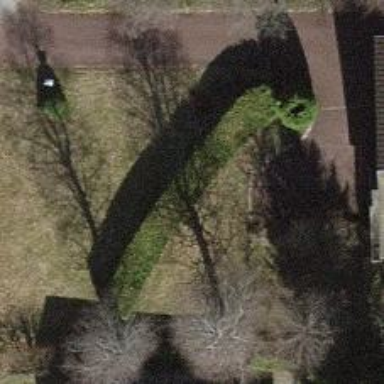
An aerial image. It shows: Hedge acting as barrier.